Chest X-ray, AP view. Patient: 74 years old, sex F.
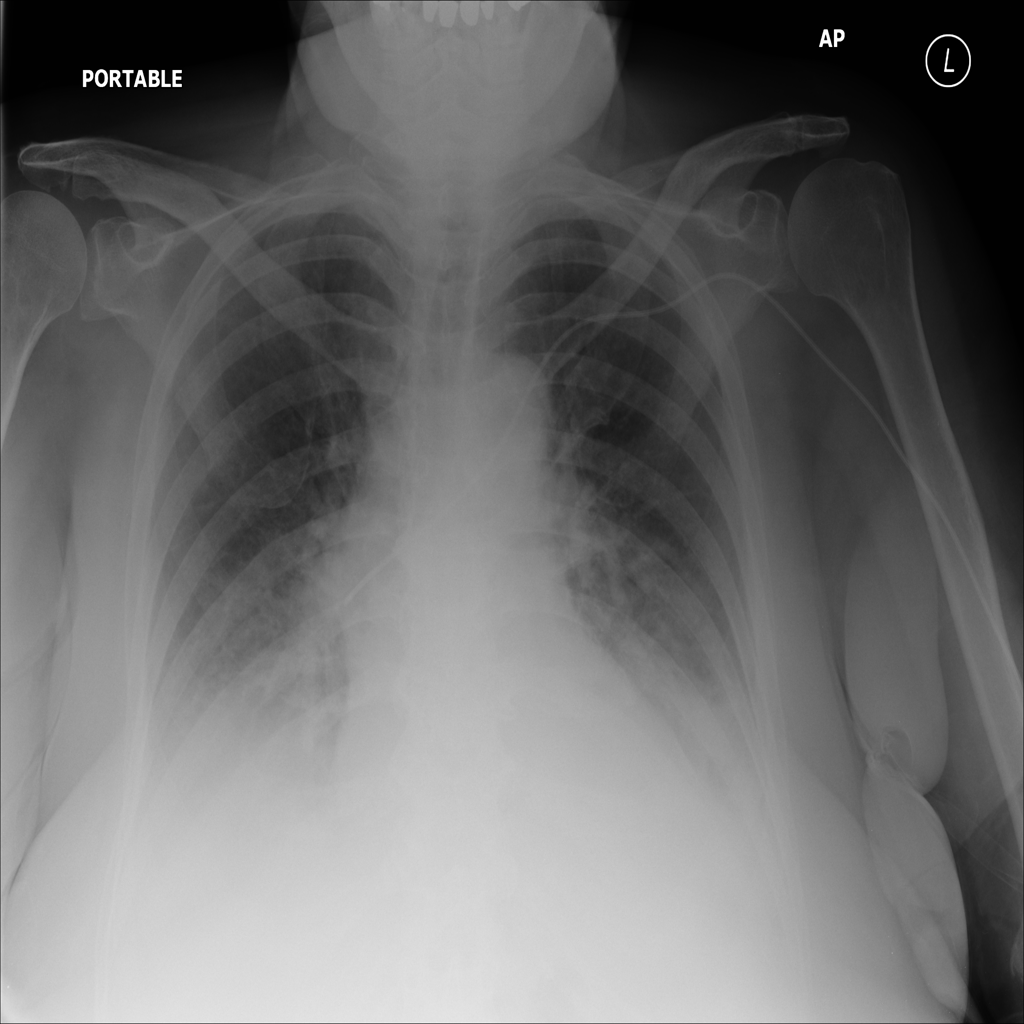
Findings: Atelectasis, Infiltration